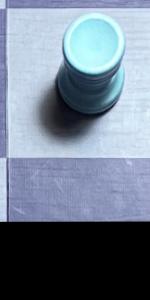
Label: Empty